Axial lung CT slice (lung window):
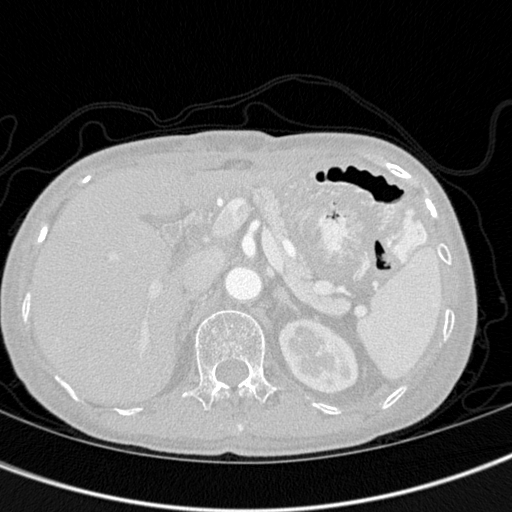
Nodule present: no